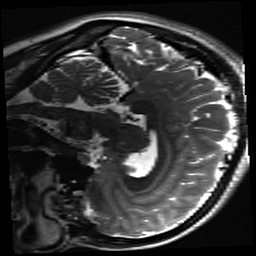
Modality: inplaneT2
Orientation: sagittal